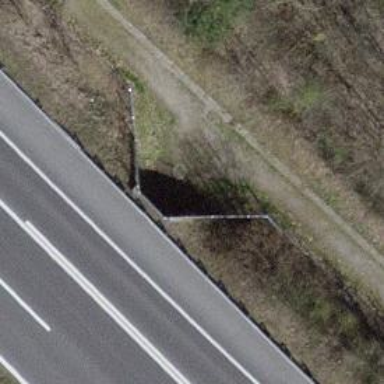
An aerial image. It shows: Dirt track road that goes through tunnel.